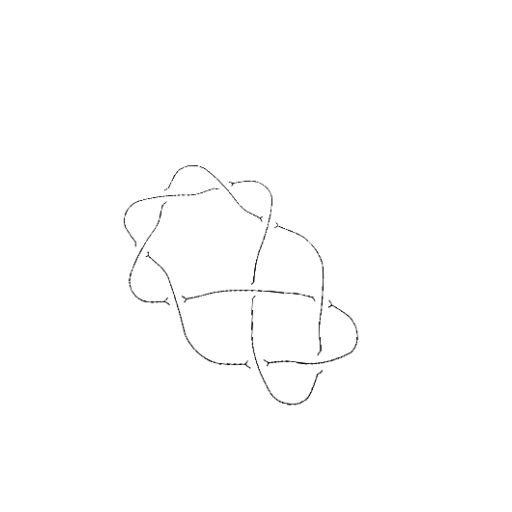
Crossing number: 9